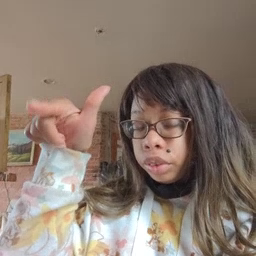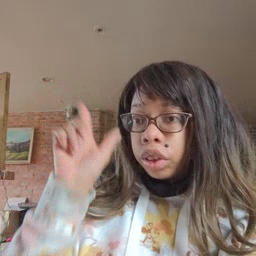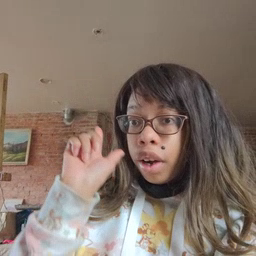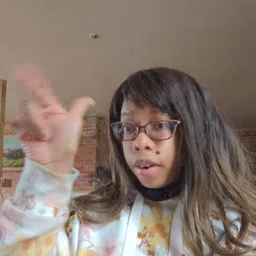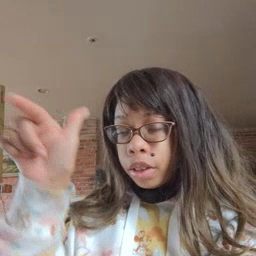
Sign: later